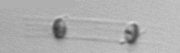
Label: Skeletonema